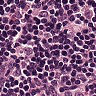
Metastatic tissue present: no